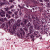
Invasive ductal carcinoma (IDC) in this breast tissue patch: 0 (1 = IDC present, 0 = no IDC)